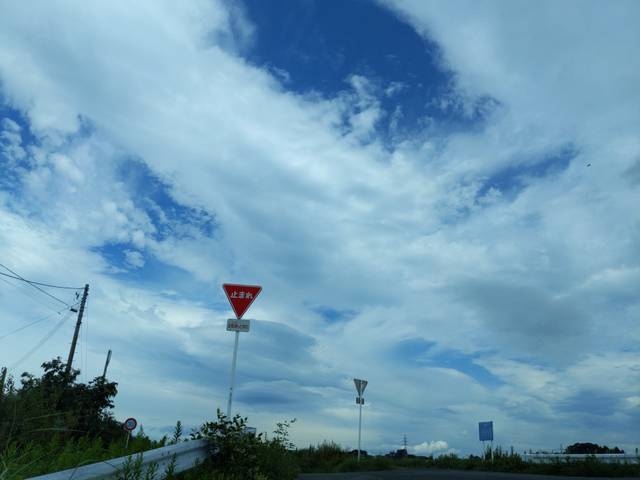
Region: Japan
Coordinates: 37.395, 140.41